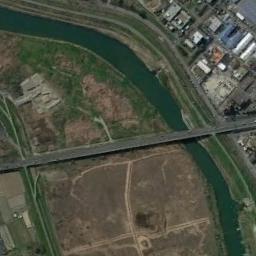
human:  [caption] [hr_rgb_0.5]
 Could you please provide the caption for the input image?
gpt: A bridge built on a dark green river and the flood bed of the river while some buildings arranged neatly on the one side of the river .

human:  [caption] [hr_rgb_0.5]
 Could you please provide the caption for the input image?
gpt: A bridge connects the land on both sides of the slender green river  The river is lined with long green river banks  There are many buildings on the land .

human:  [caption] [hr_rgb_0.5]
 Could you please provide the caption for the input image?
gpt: There is a bridge over the river and farmlands .

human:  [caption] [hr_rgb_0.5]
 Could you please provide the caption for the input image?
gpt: Most of the area the bridge crosses is forest .

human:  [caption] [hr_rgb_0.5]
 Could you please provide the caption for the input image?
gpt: There are many buildings beside the bridge .